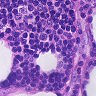
Metastatic tissue present: no